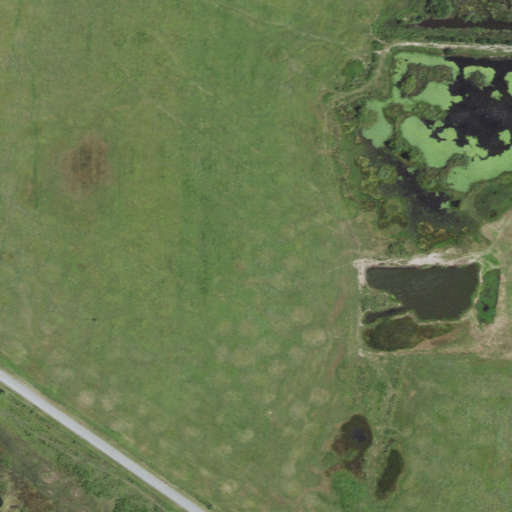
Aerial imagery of island in Louisiana named Vincent Island containing pasture, herbaceous wetlands, woody wetlands, open development, open water, low intensity development, and medium intensity development